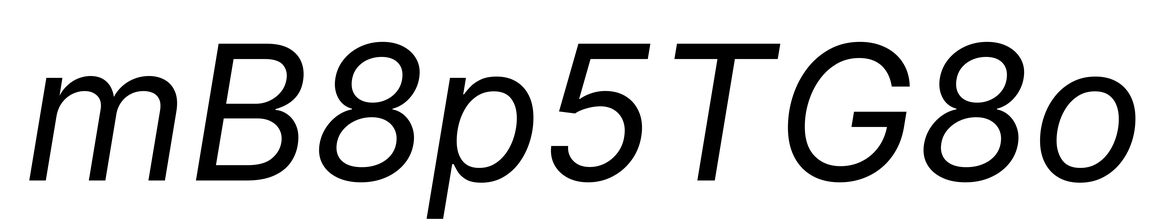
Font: Inter-Italic_Italic